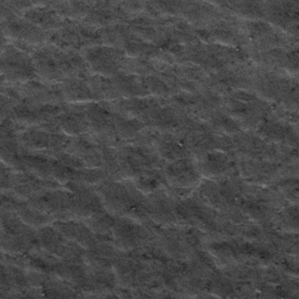
Label: frost